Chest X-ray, PA view. Patient: 26 years old, sex M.
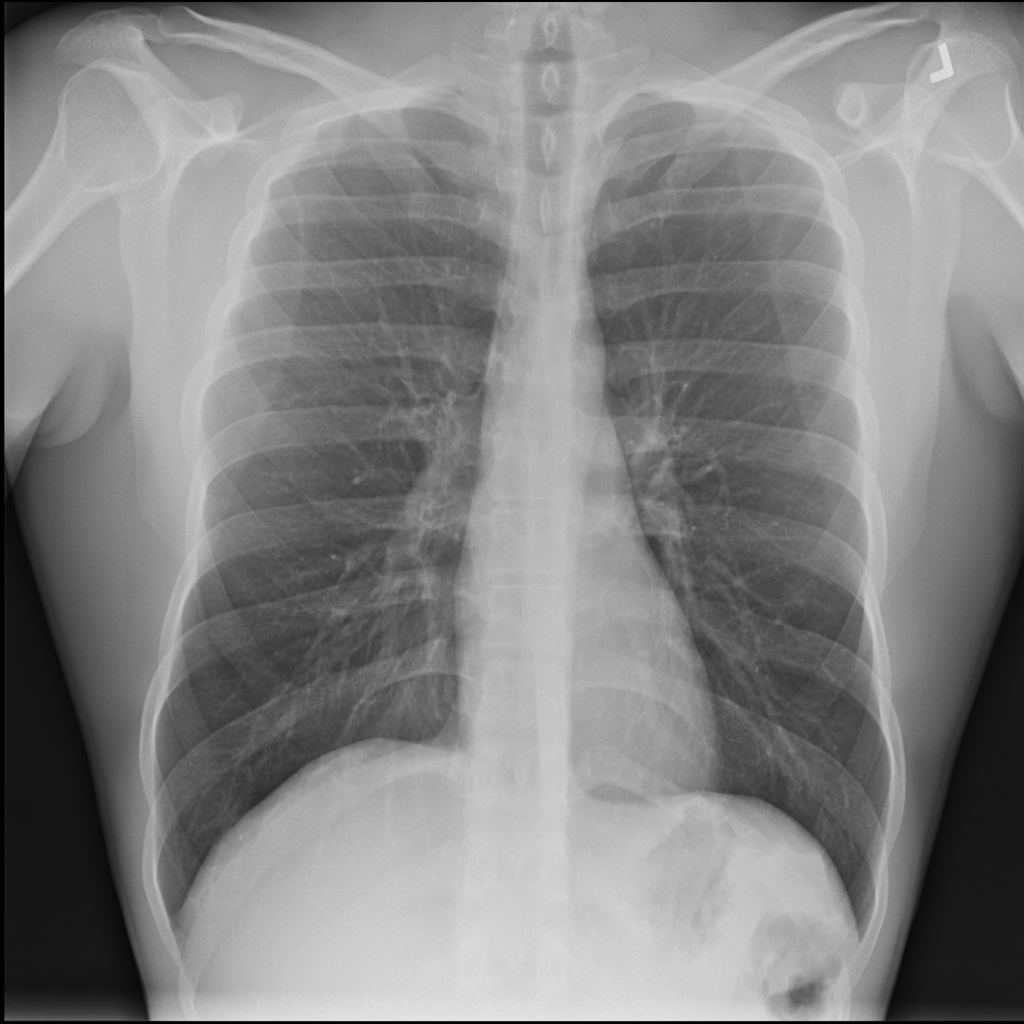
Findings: No Finding